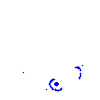
Particle: kaon